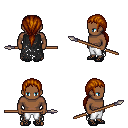
a pixel art fantasy rpg character, male body template, human, dark skin, black tattered cape, white pants, brunette ponytail hairstyle, ghillies, spear, four views (front, back, left, right), 2x2 character sprite sheet, small pixel art, hard edges, no anti-aliasing